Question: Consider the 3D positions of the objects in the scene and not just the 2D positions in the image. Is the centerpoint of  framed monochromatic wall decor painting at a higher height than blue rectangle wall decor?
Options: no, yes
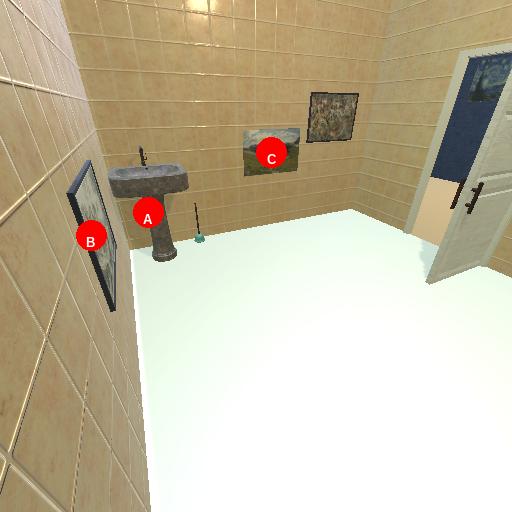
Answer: no